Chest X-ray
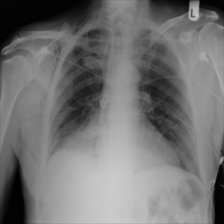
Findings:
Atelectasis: negative
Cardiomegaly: negative
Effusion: negative
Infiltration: negative
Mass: negative
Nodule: negative
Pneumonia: negative
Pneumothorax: positive
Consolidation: negative
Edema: negative
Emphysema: negative
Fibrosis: negative
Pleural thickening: negative
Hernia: negative